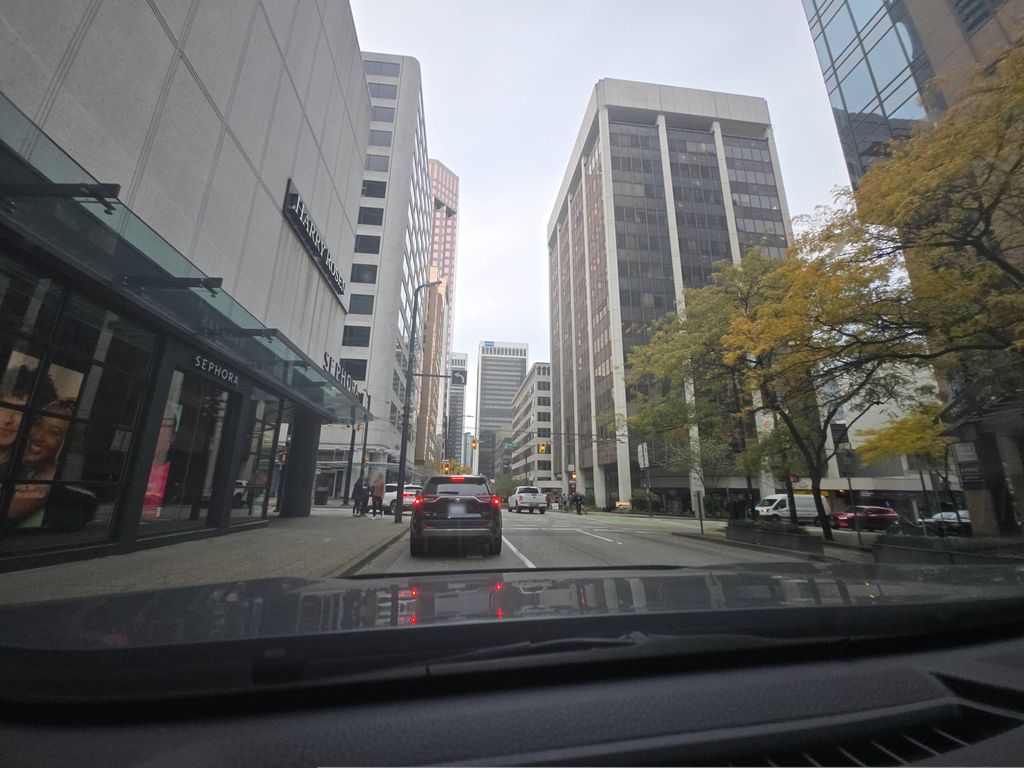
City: vancouver